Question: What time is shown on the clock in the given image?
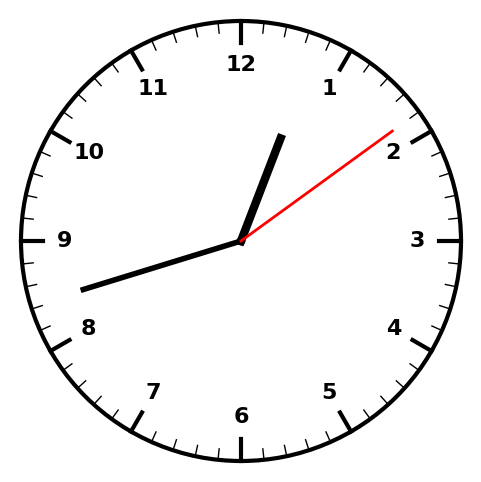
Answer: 12:42:09